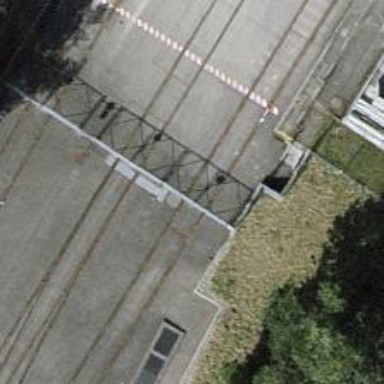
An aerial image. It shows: Gate.